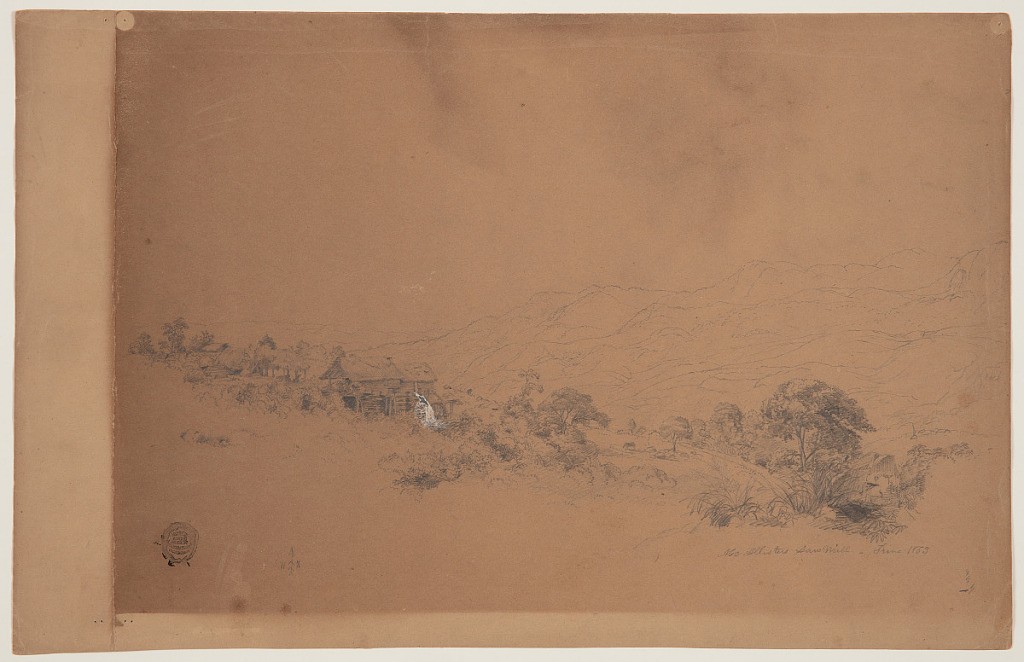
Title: Valley with McAllister's Saw Mill, Colombia
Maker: Frederic Edwin Church, American, 1826–1900
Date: June 1853
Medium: Graphite, brush and white gouache and oxidized white gouache on tan wove paper; verso: graphite
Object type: Drawing
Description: Landscape sketch showing a view of a sawmill on a wooded hillside in a wide mountain valley in Colombia. In foreground, a sawmill with falling water and other thatched buildings are visible at left. At right, animals graze on the hillside near wooded dell. In the middle distance and background, the opposite face of this valley is visible, with many undulating slopes and ridges, rising gently toward to composition's right margin.

Verso: Partial landscape sketch of a rugged and heavily wooded river basin in Colombia, visible at extreme right. In foreground, the river curves through the landscape while hills and cliffs rise abruptly along its right bank.